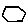
Label: hexagon